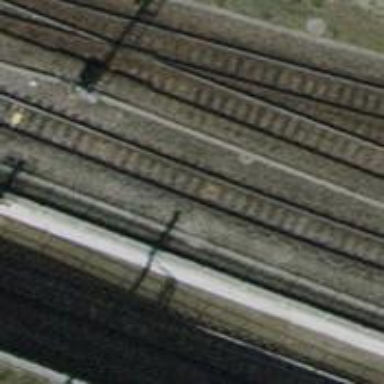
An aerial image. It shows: Single-track electrified railway yard with contact line electrification.